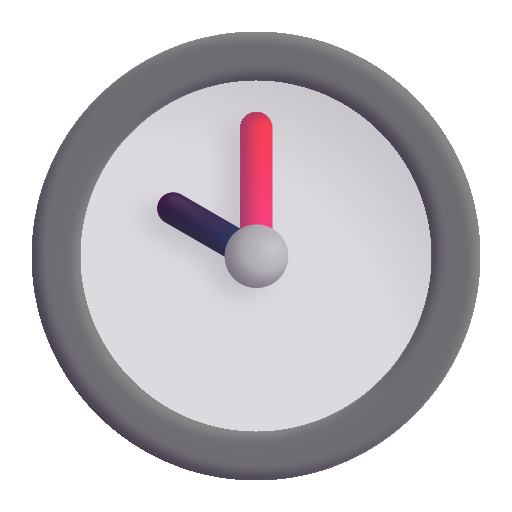
ten oclock color